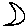
Label: moon